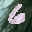
Label: 6